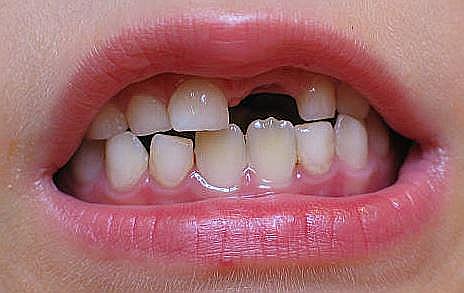
Condition: hypodontia